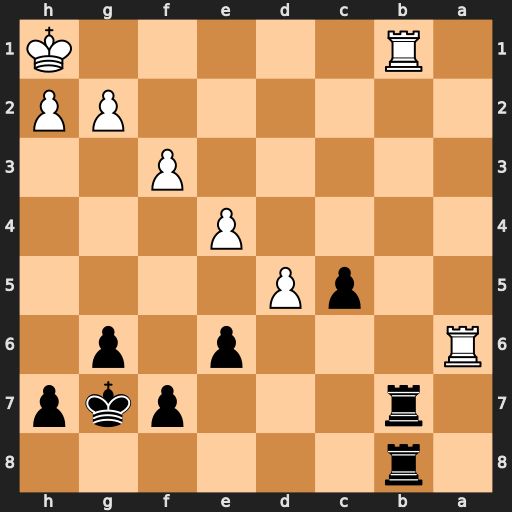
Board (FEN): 1r6/1r3pkp/R3p1p1/2pP4/4P3/5P2/6PP/1R5K
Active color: b
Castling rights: -
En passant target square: -
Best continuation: Rxb1#